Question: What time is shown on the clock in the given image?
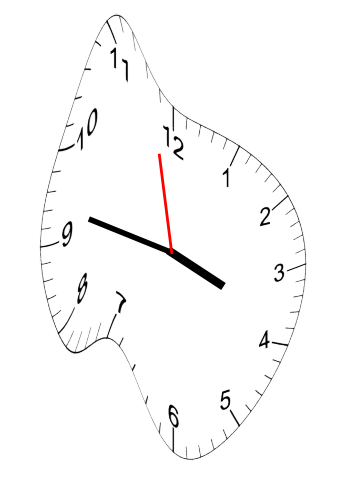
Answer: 03:46:58